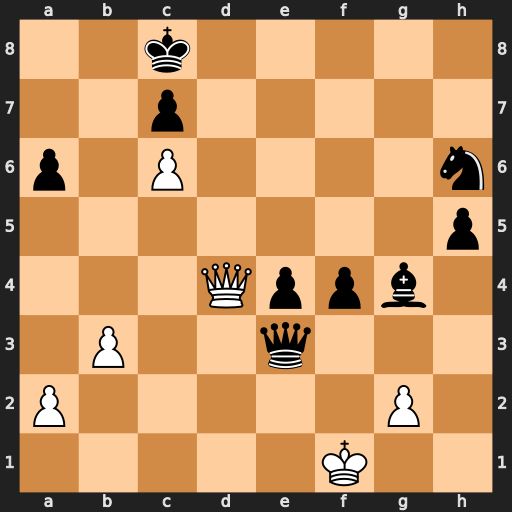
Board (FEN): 2k5/2p5/p1P4n/7p/3Qppb1/1P2q3/P5P1/5K2
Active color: w
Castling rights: -
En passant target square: -
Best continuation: Qh8+ Ng8 Qxg8#